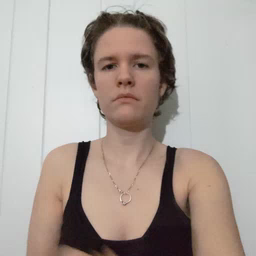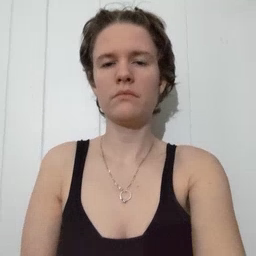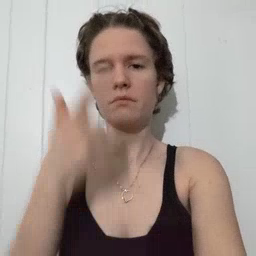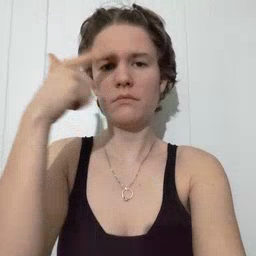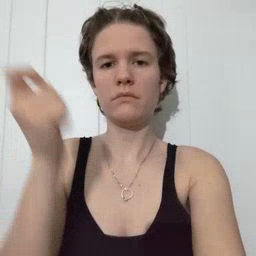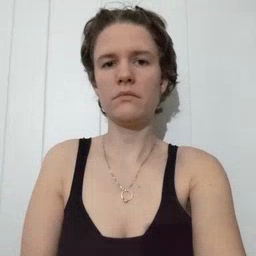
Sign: because